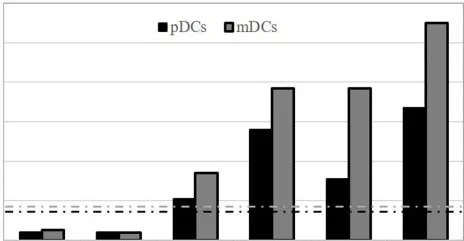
Functional analysis of 818del4 mutated IFNgammaR1 and study of patient's DCs. (D) Plasmacytoid dendritic cells (%pDCs) and myeloid dendritic cells (%mDCs) are analyzed in other patients with mycobacterial infection: P2 has AD partial IFNgammaR1 deficiency and had acute mycobacterial infection during the evaluation of flow cytometry, while P3 has AD partial IFNgammaR1 deficiency but blood was collected when he was free of infection; P4, P5, and P6 presented a mycobacterial infection without any identified predisposing genetic cause (the dotted lines indicate the normal values, gray-colored for mDCs and black-colored for pDCs).
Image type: pathology (immunostaining)